Field crop: maize
Growth stage: 2
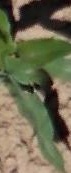
Species: maize